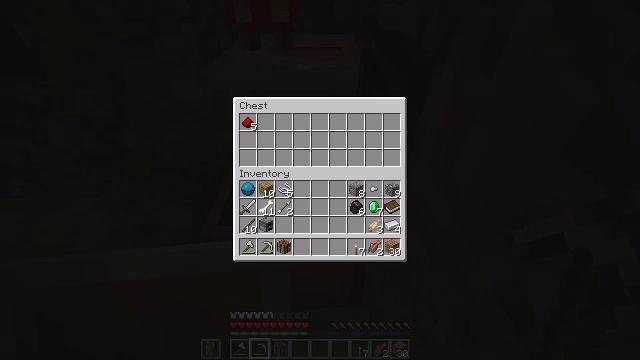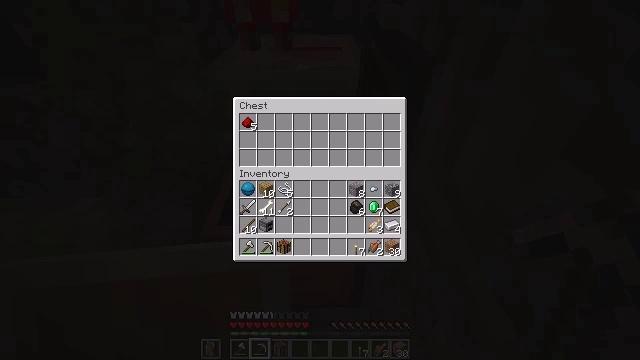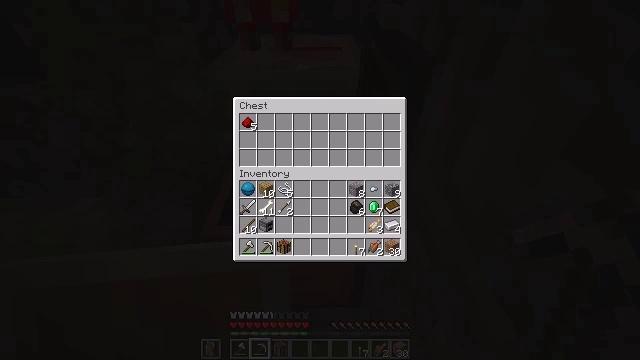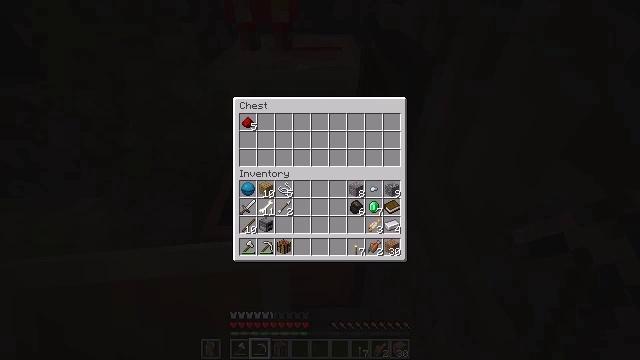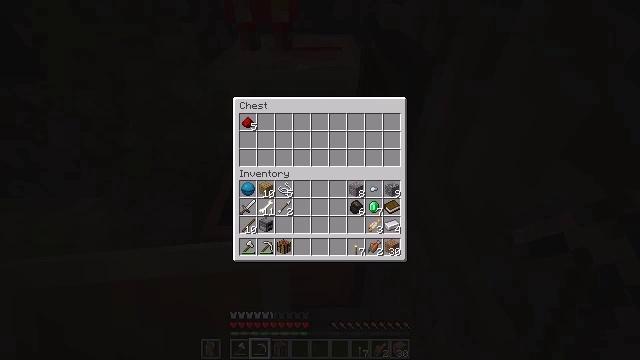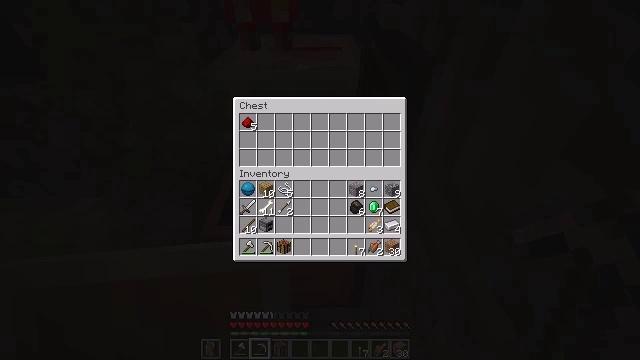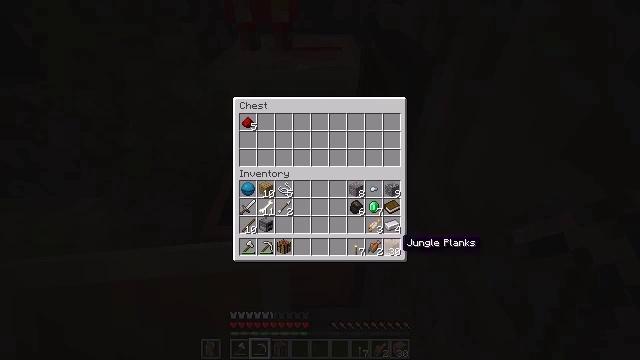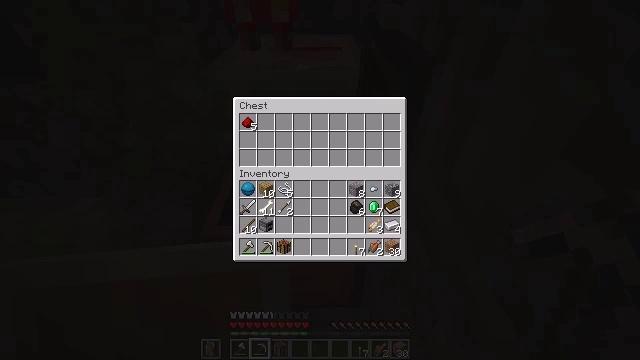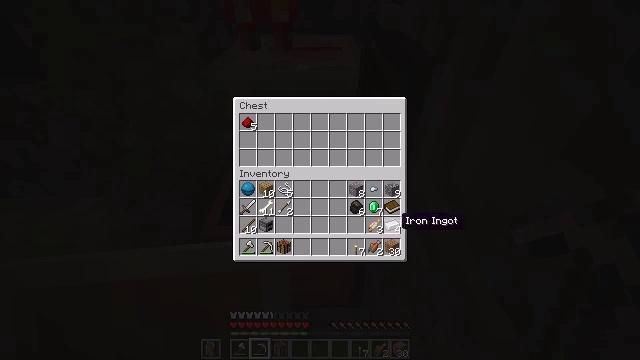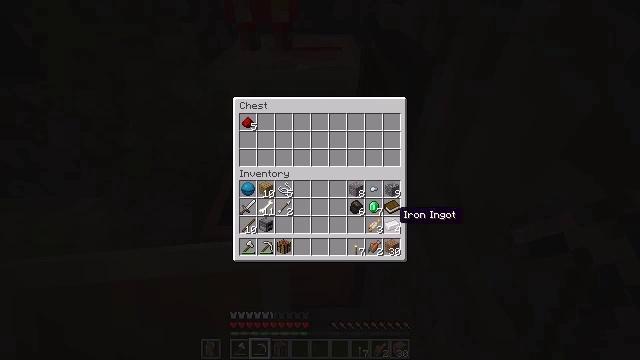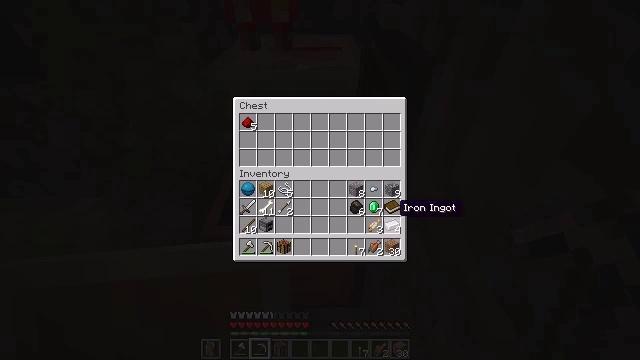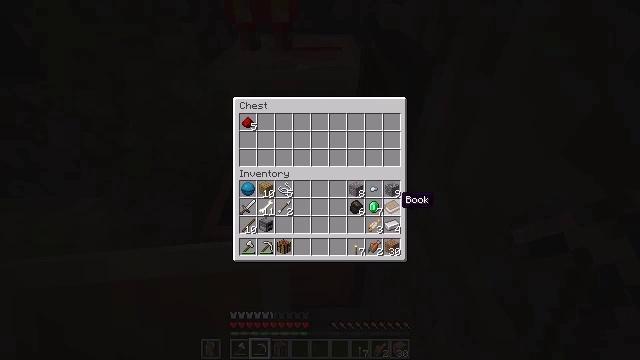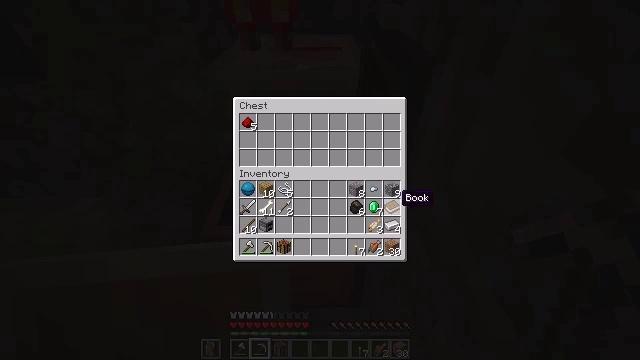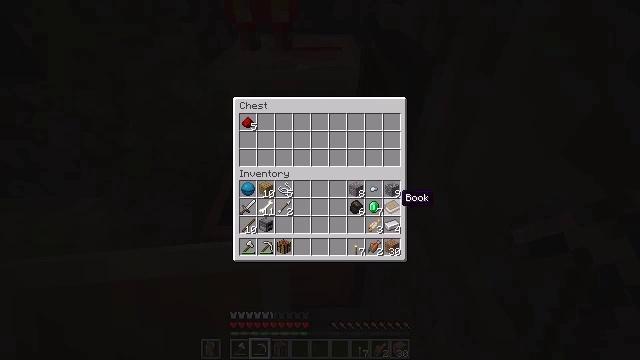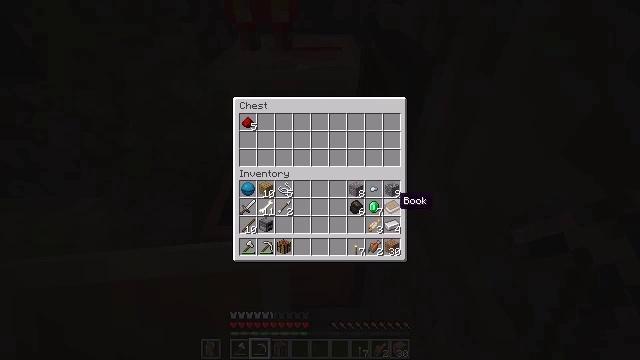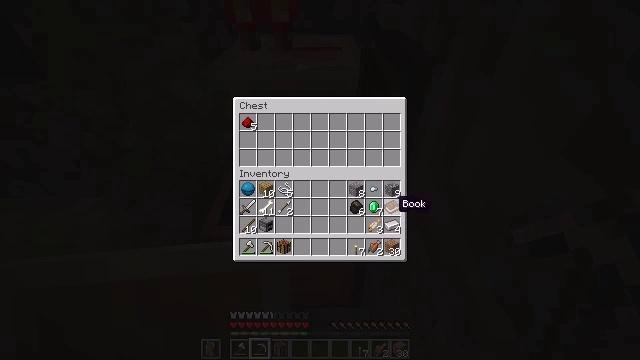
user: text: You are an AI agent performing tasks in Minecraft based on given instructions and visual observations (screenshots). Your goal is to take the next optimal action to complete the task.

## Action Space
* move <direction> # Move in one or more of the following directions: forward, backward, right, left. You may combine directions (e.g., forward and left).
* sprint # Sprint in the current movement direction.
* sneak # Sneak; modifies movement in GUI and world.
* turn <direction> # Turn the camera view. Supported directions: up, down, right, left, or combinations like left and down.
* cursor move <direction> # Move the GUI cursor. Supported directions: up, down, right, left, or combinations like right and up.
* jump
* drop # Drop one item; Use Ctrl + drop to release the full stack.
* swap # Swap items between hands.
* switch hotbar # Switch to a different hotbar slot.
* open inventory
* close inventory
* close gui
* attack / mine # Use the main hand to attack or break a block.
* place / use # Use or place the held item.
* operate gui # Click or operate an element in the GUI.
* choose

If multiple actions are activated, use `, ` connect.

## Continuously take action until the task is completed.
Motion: motion action
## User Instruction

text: Break the vines.
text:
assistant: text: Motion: no_op
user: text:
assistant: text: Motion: no_op
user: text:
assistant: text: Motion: no_op
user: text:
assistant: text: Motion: cursor move right
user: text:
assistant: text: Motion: cursor move right
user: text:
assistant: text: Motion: cursor move up
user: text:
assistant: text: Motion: cursor move up
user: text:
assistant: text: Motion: cursor move up
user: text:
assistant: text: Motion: no_op
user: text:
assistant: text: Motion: no_op
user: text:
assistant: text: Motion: cursor move up
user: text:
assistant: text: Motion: no_op
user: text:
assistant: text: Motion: no_op
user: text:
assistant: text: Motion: no_op
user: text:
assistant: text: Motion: no_op
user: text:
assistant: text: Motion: cursor move right and down
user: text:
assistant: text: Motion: cursor move down
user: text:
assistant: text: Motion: no_op
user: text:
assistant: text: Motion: no_op
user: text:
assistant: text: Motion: cursor move up
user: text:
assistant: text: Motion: cursor move left and up
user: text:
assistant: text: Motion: cursor move up
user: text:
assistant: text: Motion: no_op
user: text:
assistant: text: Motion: no_op
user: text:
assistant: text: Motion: no_op
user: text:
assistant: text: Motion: no_op
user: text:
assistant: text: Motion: sneak
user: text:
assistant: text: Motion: sneak
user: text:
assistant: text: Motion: sneak
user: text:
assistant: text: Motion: sneak